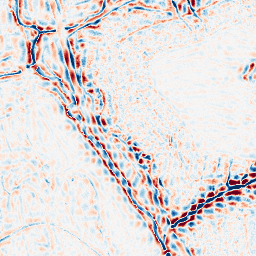
Category: wavelet
Decomposition family: wavelet_dwt
Decomposition parameters: wavelet: db8
level: 3
Upsampling method: bspline
Upsampling parameters: scale: 8
Upsampling scale: 8